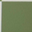
Piece: xx